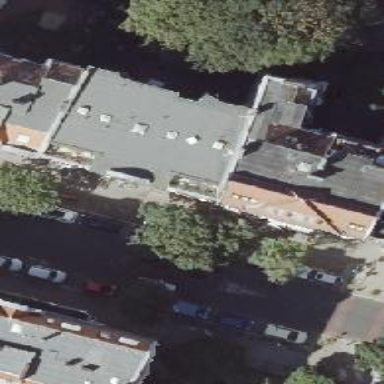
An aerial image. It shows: Apartment building with double saltbox roof shape.